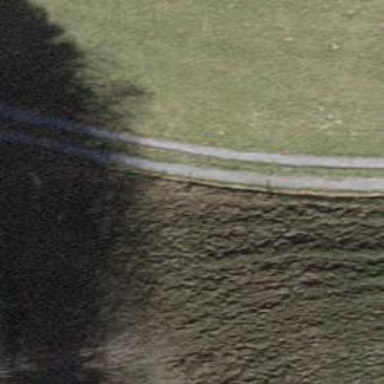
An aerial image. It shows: Gravel track with grade2 quality.